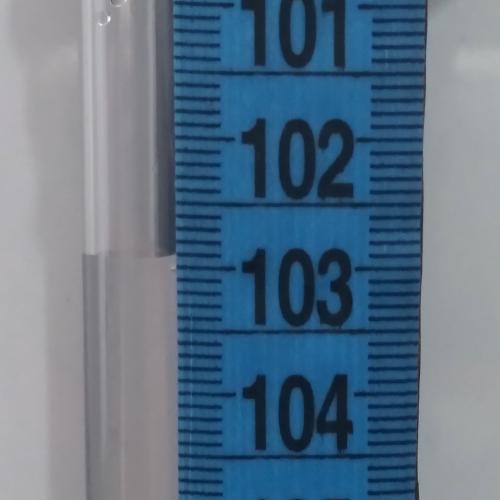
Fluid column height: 102.9 cm